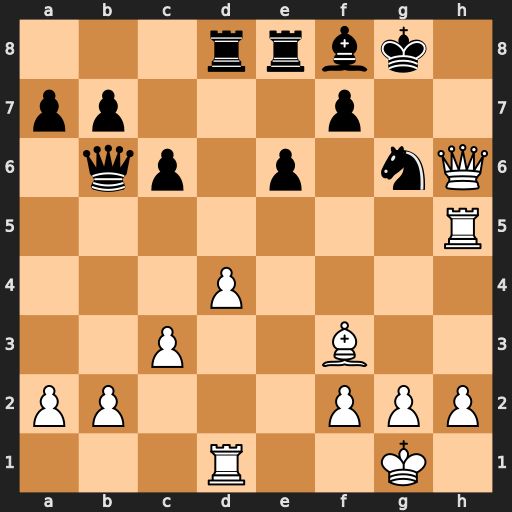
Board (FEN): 3rrbk1/pp3p2/1qp1p1nQ/7R/3P4/2P2B2/PP3PPP/3R2K1
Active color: w
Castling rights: -
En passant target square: -
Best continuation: Qh7#